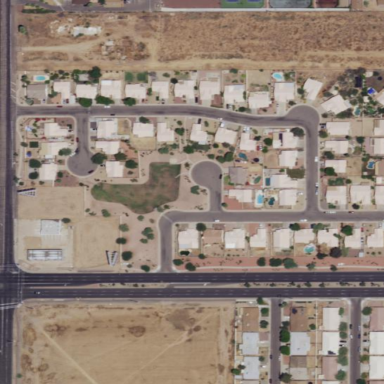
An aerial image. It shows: Residential area composed of single-family homes.